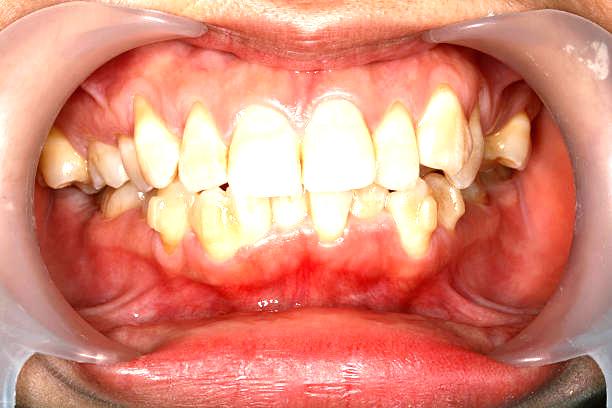
Condition: Gingivitis